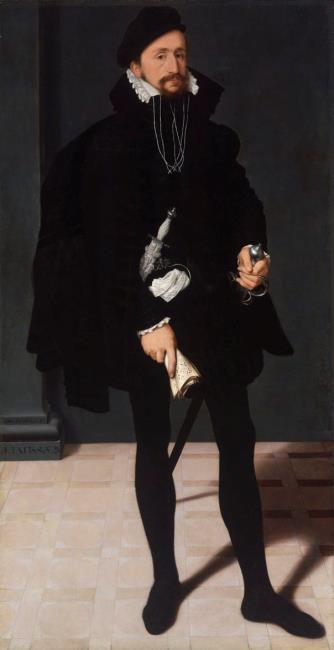
Title: Portrait of Hendrik Pilgram (1533-1581)
Artist: Nicolas de Neufchâtel
Earliest date: 1561
Latest date: 1561
Genre: painting
Iconography: Gloves
Keywords: man's portrait, full-length portrait, head to the right, body facing right, standing (position), facing front, glove/gloves in hand, beret, small ruff, standing collar, trunk-hose, rapier, tiled floor